Field crop: tomato
Growth stage: 1
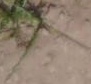
Species: cyperus